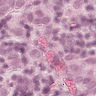
Metastatic tissue present: yes